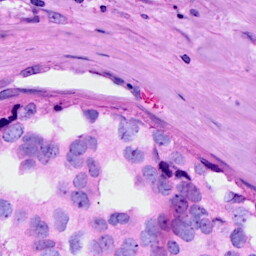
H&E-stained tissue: Breast